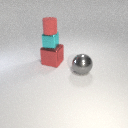
large gray metal sphere to the right of large red metal cube